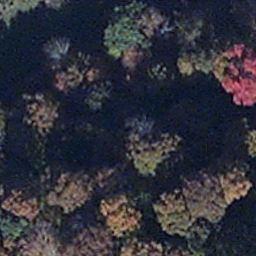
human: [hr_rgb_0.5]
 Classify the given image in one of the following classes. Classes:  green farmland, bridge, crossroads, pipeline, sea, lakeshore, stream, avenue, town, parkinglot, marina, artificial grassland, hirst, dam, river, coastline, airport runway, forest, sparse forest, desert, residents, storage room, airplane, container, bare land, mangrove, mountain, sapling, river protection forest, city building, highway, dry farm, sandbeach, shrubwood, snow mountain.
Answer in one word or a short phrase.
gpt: mangrove